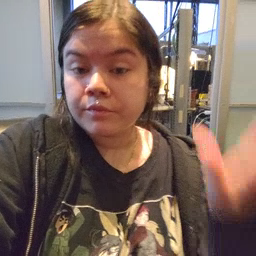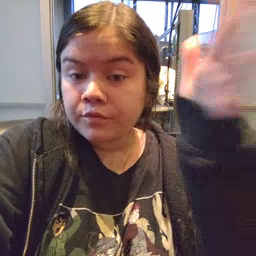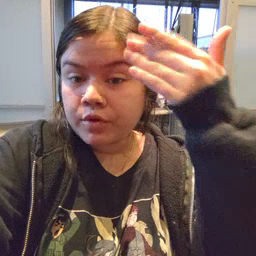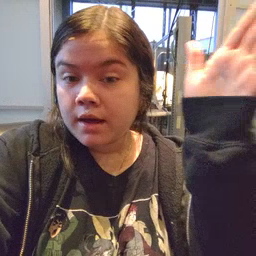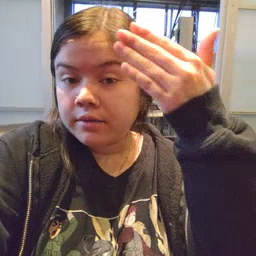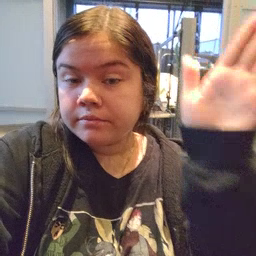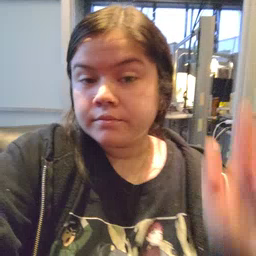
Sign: flag